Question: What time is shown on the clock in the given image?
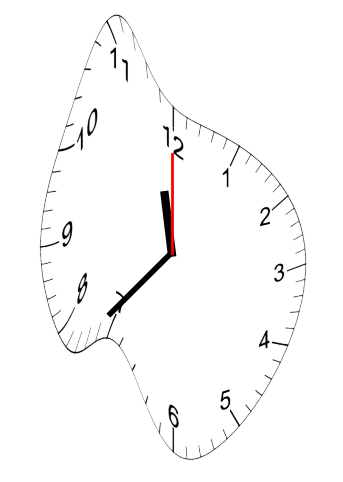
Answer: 11:37:00